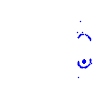
Particle: pion